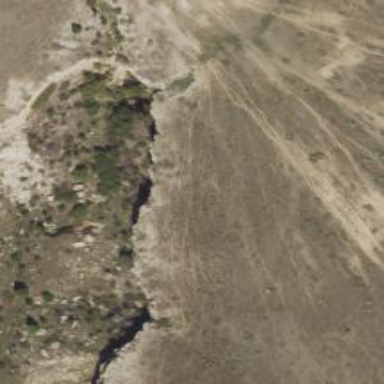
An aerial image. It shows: Natural cliff.